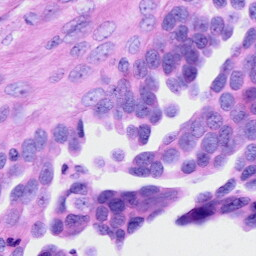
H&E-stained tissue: Ovarian